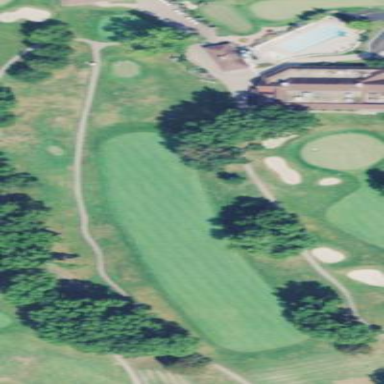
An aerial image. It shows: Rough grassy area used for golf.